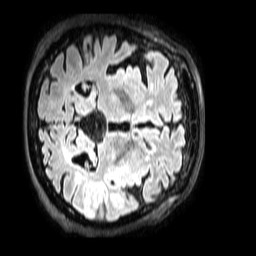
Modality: FLAIR
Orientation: axial
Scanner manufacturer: philips
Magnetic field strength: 3 T
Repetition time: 4.8 s
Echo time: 0.2798 s